Question: My problem is that I can not make my sidebar and a table align vertically. They make the body have a longer width and won't stand side by side. I have tried given the table a style of 'float: left' but that still made the site expand and didn't look that well.
I am using Bootstrap, CSS, HTML and would like to get a solution within these limits.
See the picture for a better understanding:

'''
sidebar {
overflow: hidden;
z-index: 3;
}
#sidebar .list-group {
min-width: 400px;
background-color: #333;
min-height: 80vh ;
}
#sidebar i {
margin-right: 6px;
}
#sidebar .list-group-item {
border-radius: 0;
background-color: #333;
color: #ccc;
border-left: 0;
border-right: 0;
border-color: #2c2c2c;
white-space: nowrap;
}
/* highlight active menu */
#sidebar .list-group-item:not(.collapsed) {
background-color: #222;
}
/* closed state */
#sidebar .list-group .list-group-item[aria-expanded="false"]::after {
content: "
0d7";
font-family: FontAwesome;
display: inline;
text-align: right;
padding-left: 5px;
}
/* open state */
#sidebar .list-group .list-group-item[aria-expanded="true"] {
background-color: #222;
}
#sidebar .list-group .list-group-item[aria-expanded="true"]::after {
content: "
0da";
font-family: FontAwesome;
display: inline;
text-align: right;
padding-left: 5px;
}
/* level 1*/
#sidebar .list-group .collapse .list-group-item,
#sidebar .list-group .collapsing .list-group-item {
padding-left: 20px;
}
/* level 2*/
#sidebar .list-group .collapse > .collapse .list-group-item,
#sidebar .list-group .collapse > .collapsing .list-group-item {
padding-left: 30px;
}
/* level 3*/
#sidebar .list-group .collapse > .collapse > .collapse .list-group-item {
padding-left: 40px;
}
@media (max-width:768px) {
#sidebar {
min-width: 35px;
max-width: 40px;
overflow-y: auto;
overflow-x: visible;
transition: all 0.25s ease;
transform: translateX(-45px);
position: fixed;
}
#sidebar.show {
transform: translateX(0);
}
#sidebar::-webkit-scrollbar{ width: 0px; }
#sidebar, #sidebar .list-group {
min-width: 35px;
overflow: visible;
}
/* overlay sub levels on small screens */
#sidebar .list-group .collapse.show, #sidebar .list-group .collapsing {
position: relative;
z-index: 1;
width: 190px;
top: 0;
}
#sidebar .list-group > .list-group-item {
text-align: center;
padding: .75rem .5rem;
}
/* hide caret icons of top level when collapsed */
#sidebar .list-group > .list-group-item[aria-expanded="true"]::after,
#sidebar .list-group > .list-group-item[aria-expanded="false"]::after {
display:none;
}
}
.collapse.show {
visibility: visible;
}
.collapsing {
visibility: visible;
height: 0;
-webkit-transition-property: height, visibility;
transition-property: height, visibility;
-webkit-transition-timing-function: ease-out;
transition-timing-function: ease-out;
}
.collapsing.width {
-webkit-transition-property: width, visibility;
transition-property: width, visibility;
width: 0;
height: 100%;
-webkit-transition-timing-function: ease-out;
transition-timing-function: ease-out;
}
.holder {
background-image: url(bg-imgZ.jpg);
height: 90vh;
background-size: cover;
margin-bottom: 15px;
/*
display: flex;
flex-direction: column;
justify-content: center;
align-items: center;
*/
}
.holder{
text-align: center;
}
.holder .content h1{
margin-bottom: 300px;
top: 100px;
position: relative;
font-size: 65px;
color: #FFF;
}
.holder .arrow {
display: block;
width: 12px;
height: 9px;
position: absolute;
left: 50%;
bottom: 120px;
margin-left: -6px;
color: #FFF;
}
.table {
margin-left: 200px;
margin-top: 50px;
}
.table #head {
color: #FFF;
}
#h2 {
margin-left: 390px;
color: orange;
font-weight: bold;
}
#headertxt h1{
margin-left: 320px;
}
'''
'''
<!DOCTYPE html>
<html lang="en">
<head>
<!-- Required meta tags -->
<meta charset="utf-8">
<meta name="viewport" content="width=device-width, initial-scale=1, shrink-to-fit=no">
<!-- Bootstrap CSS -->
<link rel="stylesheet" href="https://maxcdn.bootstrapcdn.com/bootstrap/4.0.0-beta.2/css/bootstrap.min.css" integrity="sha384-PsH8R72JQ3SOdhVi3uxftmaW6Vc51MKb0q5P2rRUpPvrszuE4W1povHYgTpBfshb" crossorigin="anonymous">
<link rel="stylesheet" type="text/css" href="style.css">
</head>
<body>
<div class="holder">
<nav class="navbar navbar-expand-sm navbar-light bg-faded">
<!-- Brand -->
<a class="navbar-brand" href="#">Logo</a>
<!-- Links -->
<div class="collapse navbar-collapse justify-content-end" id="nav-content">
<ul class="navbar-nav">
<li class="nav-item">
<a class="nav-link" style="color:#FFB400; font-size:20px;font-weight: bold;" href="#">Mining</a>
</li>
<li class="nav-item">
<a class="nav-link" href="#">Contact</a>
</li>
<li class="nav-item">
<a class="nav-link" href="#">Donate</a>
</li>
</ul>
</nav>
<div class="content">
<h1>Cryptocrea</h1>
<!--<p>-Cryptocurrentcy mining made easy!</p>-->
</div>
<a class="arrow"><img class="animated bounce" src="arrow_C.png" id="scroll"></a>
</div>
<div class="row">
<div class="col-md-3">
<a href="#" data-target="#sidebar" data-toggle="collapse"><img src="toggle.png"></a>
</div>
<div class="col-md-9" id="headertxt"><h1>Crypto</h1>
<table class="table">
<thead class="thead-inverse">
<tr>
<th>#</th>
<th>First Name</th>
<th>Last Name</th>
<th>Username</th>
</tr>
</thead>
<tbody>
<tr>
<th scope="row">1</th>
<td>Mark</td>
<td>Otto</td>
<td>@mdo</td>
</tr>
<tr>
<th scope="row">2</th>
<td>Jacob</td>
<td>Thornton</td>
<td>@fat</td>
</tr>
<tr>
<th scope="row">3</th>
<td>Larry</td>
<td>the Bird</td>
<td>@twitter</td>
</tr>
</tbody>
</table>
<table class="table">
<thead class="thead-default">
<tr>
<th>#</th>
<th>First Name</th>
<th>Last Name</th>
<th>Username</th>
</tr>
</thead>
<tbody>
<tr>
<th scope="row">1</th>
<td>Mark</td>
<td>Otto</td>
<td>@mdo</td>
</tr>
<tr>
<th scope="row">2</th>
<td>Jacob</td>
<td>Thornton</td>
<td>@fat</td>
</tr>
<tr>
<th scope="row">3</th>
<td>Larry</td>
<td>the Bird</td>
<td>@twitter</td>
</tr>
</tbody>
</table>
</div>
</div>
</div>
<!-- Sidebar -->
<div class="container-fluid">
<div class="row d-flex d-md-block flex-nowrap wrapper">
<div class="col-md-3 float-left col-1 pl-0 pr-0 collapse width show" id="sidebar">
<div class="list-group border-0 card text-center text-md-left">
<a href="#menu1" class="list-group-item d-inline-block collapsed" data-toggle="collapse" data-parent="#sidebar" aria-expanded="false"><i class="fa fa-dashboard"></i> <span class="d-none d-md-inline">Item 1</span> </a>
<div class="collapse" id="menu1">
<a href="#menu1sub1" class="list-group-item" data-toggle="collapse" aria-expanded="false">Subitem 1 </a>
<div class="collapse" id="menu1sub1">
<a href="#" class="list-group-item" data-parent="#menu1sub1">Subitem 1 a</a>
<a href="#" class="list-group-item" data-parent="#menu1sub1">Subitem 2 b</a>
<a href="#menu1sub1sub1" class="list-group-item" data-toggle="collapse" aria-expanded="false">Subitem 3 c </a>
<div class="collapse" id="menu1sub1sub1">
<a href="#" class="list-group-item" data-parent="#menu1sub1sub1">Subitem 3 c.1</a>
<a href="#" class="list-group-item" data-parent="#menu1sub1sub1">Subitem 3 c.2</a>
</div>
<a href="#" class="list-group-item" data-parent="#menu1sub1">Subitem 4 d</a>
<a href="#menu1sub1sub2" class="list-group-item" data-toggle="collapse" aria-expanded="false">Subitem 5 e </a>
<div class="collapse" id="menu1sub1sub2">
<a href="#" class="list-group-item" data-parent="#menu1sub1sub2">Subitem 5 e.1</a>
<a href="#" class="list-group-item" data-parent="#menu1sub1sub2">Subitem 5 e.2</a>
</div>
</div>
<a href="#" class="list-group-item" data-parent="#menu1">Subitem 2</a>
<a href="#" class="list-group-item" data-parent="#menu1">Subitem 3</a>
</div>
<a href="#" class="list-group-item d-inline-block collapsed" data-parent="#sidebar"><i class="fa fa-film"></i> <span class="d-none d-md-inline">Item 2</span></a>
<a href="#menu3" class="list-group-item d-inline-block collapsed" data-toggle="collapse" data-parent="#sidebar" aria-expanded="false"><i class="fa fa-book"></i> <span class="d-none d-md-inline">Item 3 </span></a>
<div class="collapse" id="menu3">
<a href="#" class="list-group-item" data-parent="#menu3">3.1</a>
<a href="#menu3sub2" class="list-group-item" data-toggle="collapse" aria-expanded="false">3.2 </a>
<div class="collapse" id="menu3sub2">
<a href="#" class="list-group-item" data-parent="#menu3sub2">3.2 a</a>
<a href="#" class="list-group-item" data-parent="#menu3sub2">3.2 b</a>
<a href="#" class="list-group-item" data-parent="#menu3sub2">3.2 c</a>
</div>
<a href="#" class="list-group-item" data-parent="#menu3">3.3</a>
</div>
<a href="#" class="list-group-item d-inline-block collapsed" data-parent="#sidebar"><i class="fa fa-heart"></i> <span class="d-none d-md-inline">Item 4</span></a>
<a href="#" class="list-group-item d-inline-block collapsed" data-parent="#sidebar"><i class="fa fa-list"></i> <span class="d-none d-md-inline">Item 5</span></a>
<a href="#" class="list-group-item d-inline-block collapsed" data-parent="#sidebar"><i class="fa fa-clock-o"></i> <span class="d-none d-md-inline">Link</span></a>
<a href="#" class="list-group-item d-inline-block collapsed" data-parent="#sidebar"><i class="fa fa-th"></i> <span class="d-none d-md-inline">Link</span></a>
</div>
</div>
</div>
</div>
<!-- Footer -->
<div style="height: 2000px;"></div>
<!-- jQuery first, then Tether, then Bootstrap JS. -->
<script src="https://code.jquery.com/jquery-3.1.1.slim.min.js" integrity="sha384-A7FZj7v+d/sdmMqp/nOQwliLvUsJfDHW+k9Omg/a/EheAdgtzNs3hpfag6Ed950n" crossorigin="anonymous"></script>
<script src="https://cdnjs.cloudflare.com/ajax/libs/tether/1.4.0/js/tether.min.js" integrity="sha384-DztdAPBWPRXSA/3eYEEUWrWCy7G5KFbe8fFjk5JAIxUYHKkDx6Qin1DkWx51bBrb" crossorigin="anonymous"></script>
<script src="https://maxcdn.bootstrapcdn.com/bootstrap/4.0.0-alpha.6/js/bootstrap.min.js" integrity="sha384-vBWWzlZJ8ea9aCX4pEW3rVHjgjt7zpkNpZk+02D9phzyeVkE+jo0ieGizqPLForn" crossorigin="anonymous"></script>
</body>
</html>
'''
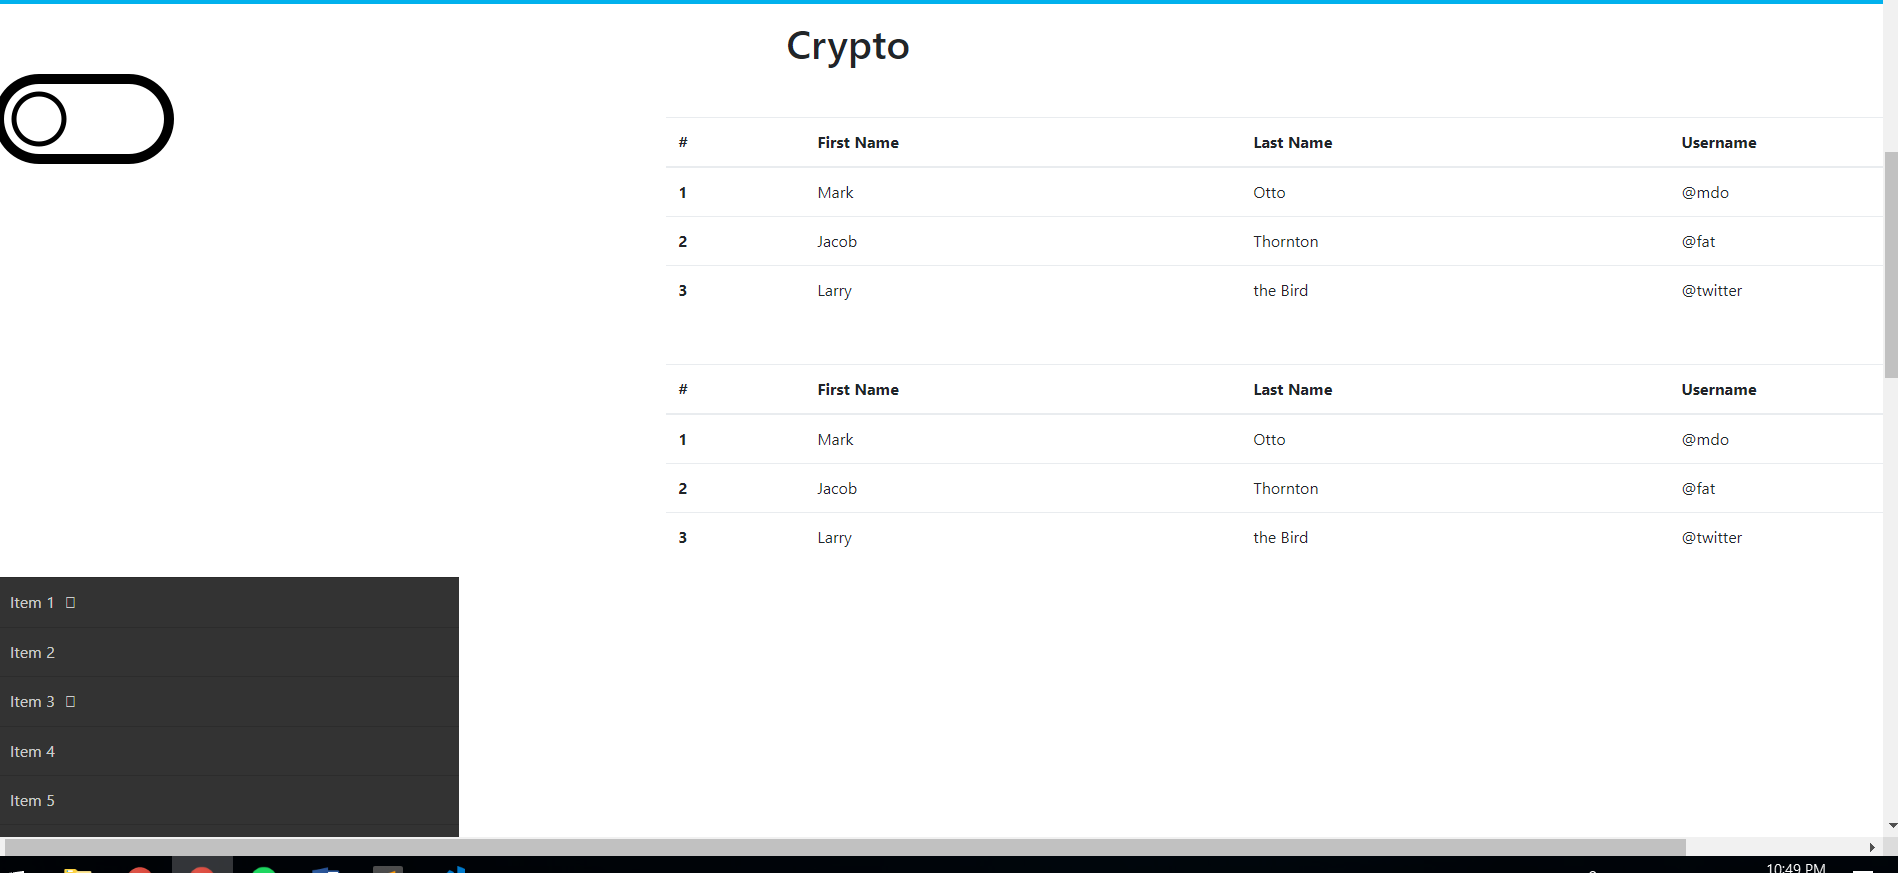
Answer: From what I can see in your html you are getting overly keen with using classes e.g. rows and columns to organise your data on screen. The over over-application of classes will come to haunt you with various CSS bugs so as a nit pick I'd try to keep the number of classes you apply to elements fairly low (but that's only my opinion)
Take a look at <URL> which is a neat alternative to using floats and a lot more intuitive.
> The Flexbox Layout (Flexible Box) module (currently a W3C Last Call Working Draft) aims at providing a more efficient way to lay out, align and distribute space among items in a container, even when their size is unknown and/or dynamic (thus the word "flex").
TIP: <URL>
'''
.container-fluid {
display: flex;
}
'''
'''
<div class="container-fluid">
<div class="item1"> ITEM 1 CONTENT </div>
<div class="item2"> ITEM 2 CONTENT </div>
</div>
'''
'''
.container-fluid {
display: flex;
}
sidebar {
overflow: hidden;
z-index: 3;
}
#sidebar .list-group {
min-width: 400px;
background-color: #333;
min-height: 80vh ;
}
#sidebar i {
margin-right: 6px;
}
#sidebar .list-group-item {
border-radius: 0;
background-color: #333;
color: #ccc;
border-left: 0;
border-right: 0;
border-color: #2c2c2c;
white-space: nowrap;
}
/* highlight active menu */
#sidebar .list-group-item:not(.collapsed) {
background-color: #222;
}
/* closed state */
#sidebar .list-group .list-group-item[aria-expanded="false"]::after {
content: "
0d7";
font-family: FontAwesome;
display: inline;
text-align: right;
padding-left: 5px;
}
/* open state */
#sidebar .list-group .list-group-item[aria-expanded="true"] {
background-color: #222;
}
#sidebar .list-group .list-group-item[aria-expanded="true"]::after {
content: "
0da";
font-family: FontAwesome;
display: inline;
text-align: right;
padding-left: 5px;
}
/* level 1*/
#sidebar .list-group .collapse .list-group-item,
#sidebar .list-group .collapsing .list-group-item {
padding-left: 20px;
}
/* level 2*/
#sidebar .list-group .collapse > .collapse .list-group-item,
#sidebar .list-group .collapse > .collapsing .list-group-item {
padding-left: 30px;
}
/* level 3*/
#sidebar .list-group .collapse > .collapse > .collapse .list-group-item {
padding-left: 40px;
}
@media (max-width:768px) {
#sidebar {
min-width: 35px;
max-width: 40px;
overflow-y: auto;
overflow-x: visible;
transition: all 0.25s ease;
transform: translateX(-45px);
position: fixed;
}
#sidebar.show {
transform: translateX(0);
}
#sidebar::-webkit-scrollbar{ width: 0px; }
#sidebar, #sidebar .list-group {
min-width: 35px;
overflow: visible;
}
/* overlay sub levels on small screens */
#sidebar .list-group .collapse.show, #sidebar .list-group .collapsing {
position: relative;
z-index: 1;
width: 190px;
top: 0;
}
#sidebar .list-group > .list-group-item {
text-align: center;
padding: .75rem .5rem;
}
/* hide caret icons of top level when collapsed */
#sidebar .list-group > .list-group-item[aria-expanded="true"]::after,
#sidebar .list-group > .list-group-item[aria-expanded="false"]::after {
display:none;
}
}
.collapse.show {
visibility: visible;
}
.collapsing {
visibility: visible;
height: 0;
-webkit-transition-property: height, visibility;
transition-property: height, visibility;
-webkit-transition-timing-function: ease-out;
transition-timing-function: ease-out;
}
.collapsing.width {
-webkit-transition-property: width, visibility;
transition-property: width, visibility;
width: 0;
height: 100%;
-webkit-transition-timing-function: ease-out;
transition-timing-function: ease-out;
}
.holder {
background-image: url(bg-imgZ.jpg);
height: 90vh;
background-size: cover;
margin-bottom: 15px;
/*
display: flex;
flex-direction: column;
justify-content: center;
align-items: center;
*/
}
.holder{
text-align: center;
}
.holder .content h1{
margin-bottom: 300px;
top: 100px;
position: relative;
font-size: 65px;
color: #FFF;
}
.holder .arrow {
display: block;
width: 12px;
height: 9px;
position: absolute;
left: 50%;
bottom: 120px;
margin-left: -6px;
color: #FFF;
}
.table {
margin-left: 200px;
margin-top: 50px;
}
.table #head {
color: #FFF;
}
#h2 {
margin-left: 390px;
color: orange;
font-weight: bold;
}
#headertxt h1{
margin-left: 320px;
}
'''
'''
<!DOCTYPE html>
<html lang="en">
<head>
<!-- Required meta tags -->
<meta charset="utf-8">
<meta name="viewport" content="width=device-width, initial-scale=1, shrink-to-fit=no">
<!-- Bootstrap CSS -->
<link rel="stylesheet" href="https://maxcdn.bootstrapcdn.com/bootstrap/4.0.0-beta.2/css/bootstrap.min.css" integrity="sha384-PsH8R72JQ3SOdhVi3uxftmaW6Vc51MKb0q5P2rRUpPvrszuE4W1povHYgTpBfshb" crossorigin="anonymous">
<link rel="stylesheet" type="text/css" href="style.css">
</head>
<body>
<div class="holder">
<nav class="navbar navbar-expand-sm navbar-light bg-faded">
<!-- Brand -->
<a class="navbar-brand" href="#">Logo</a>
<!-- Links -->
<div class="collapse navbar-collapse justify-content-end" id="nav-content">
<ul class="navbar-nav">
<li class="nav-item">
<a class="nav-link" style="color:#FFB400; font-size:20px;font-weight: bold;" href="#">Mining</a>
</li>
<li class="nav-item">
<a class="nav-link" href="#">Contact</a>
</li>
<li class="nav-item">
<a class="nav-link" href="#">Donate</a>
</li>
</ul>
</nav>
<div class="content">
<h1>Cryptocrea</h1>
<!--<p>-Cryptocurrentcy mining made easy!</p>-->
</div>
<a class="arrow"><img class="animated bounce" src="arrow_C.png" id="scroll"></a>
</div>
<!-- Sidebar -->
<div class="container-fluid">
<div class="row d-flex d-md-block flex-nowrap wrapper">
<div class="col-md-3 float-left col-1 pl-0 pr-0 collapse width show" id="sidebar">
<div class="list-group border-0 card text-center text-md-left">
<a href="#menu1" class="list-group-item d-inline-block collapsed" data-toggle="collapse" data-parent="#sidebar" aria-expanded="false"><i class="fa fa-dashboard"></i> <span class="d-none d-md-inline">Item 1</span> </a>
<div class="collapse" id="menu1">
<a href="#menu1sub1" class="list-group-item" data-toggle="collapse" aria-expanded="false">Subitem 1 </a>
<div class="collapse" id="menu1sub1">
<a href="#" class="list-group-item" data-parent="#menu1sub1">Subitem 1 a</a>
<a href="#" class="list-group-item" data-parent="#menu1sub1">Subitem 2 b</a>
<a href="#menu1sub1sub1" class="list-group-item" data-toggle="collapse" aria-expanded="false">Subitem 3 c </a>
<div class="collapse" id="menu1sub1sub1">
<a href="#" class="list-group-item" data-parent="#menu1sub1sub1">Subitem 3 c.1</a>
<a href="#" class="list-group-item" data-parent="#menu1sub1sub1">Subitem 3 c.2</a>
</div>
<a href="#" class="list-group-item" data-parent="#menu1sub1">Subitem 4 d</a>
<a href="#menu1sub1sub2" class="list-group-item" data-toggle="collapse" aria-expanded="false">Subitem 5 e </a>
<div class="collapse" id="menu1sub1sub2">
<a href="#" class="list-group-item" data-parent="#menu1sub1sub2">Subitem 5 e.1</a>
<a href="#" class="list-group-item" data-parent="#menu1sub1sub2">Subitem 5 e.2</a>
</div>
</div>
<a href="#" class="list-group-item" data-parent="#menu1">Subitem 2</a>
<a href="#" class="list-group-item" data-parent="#menu1">Subitem 3</a>
</div>
<a href="#" class="list-group-item d-inline-block collapsed" data-parent="#sidebar"><i class="fa fa-film"></i> <span class="d-none d-md-inline">Item 2</span></a>
<a href="#menu3" class="list-group-item d-inline-block collapsed" data-toggle="collapse" data-parent="#sidebar" aria-expanded="false"><i class="fa fa-book"></i> <span class="d-none d-md-inline">Item 3 </span></a>
<div class="collapse" id="menu3">
<a href="#" class="list-group-item" data-parent="#menu3">3.1</a>
<a href="#menu3sub2" class="list-group-item" data-toggle="collapse" aria-expanded="false">3.2 </a>
<div class="collapse" id="menu3sub2">
<a href="#" class="list-group-item" data-parent="#menu3sub2">3.2 a</a>
<a href="#" class="list-group-item" data-parent="#menu3sub2">3.2 b</a>
<a href="#" class="list-group-item" data-parent="#menu3sub2">3.2 c</a>
</div>
<a href="#" class="list-group-item" data-parent="#menu3">3.3</a>
</div>
<a href="#" class="list-group-item d-inline-block collapsed" data-parent="#sidebar"><i class="fa fa-heart"></i> <span class="d-none d-md-inline">Item 4</span></a>
<a href="#" class="list-group-item d-inline-block collapsed" data-parent="#sidebar"><i class="fa fa-list"></i> <span class="d-none d-md-inline">Item 5</span></a>
<a href="#" class="list-group-item d-inline-block collapsed" data-parent="#sidebar"><i class="fa fa-clock-o"></i> <span class="d-none d-md-inline">Link</span></a>
<a href="#" class="list-group-item d-inline-block collapsed" data-parent="#sidebar"><i class="fa fa-th"></i> <span class="d-none d-md-inline">Link</span></a>
</div>
</div>
</div>
<div id="headertxt"><h1>Crypto</h1>
<table class="table">
<thead class="thead-inverse">
<tr>
<th>#</th>
<th>First Name</th>
<th>Last Name</th>
<th>Username</th>
</tr>
</thead>
<tbody>
<tr>
<th scope="row">1</th>
<td>Mark</td>
<td>Otto</td>
<td>@mdo</td>
</tr>
<tr>
<th scope="row">2</th>
<td>Jacob</td>
<td>Thornton</td>
<td>@fat</td>
</tr>
<tr>
<th scope="row">3</th>
<td>Larry</td>
<td>the Bird</td>
<td>@twitter</td>
</tr>
</tbody>
</table>
<table class="table">
<thead class="thead-default">
<tr>
<th>#</th>
<th>First Name</th>
<th>Last Name</th>
<th>Username</th>
</tr>
</thead>
<tbody>
<tr>
<th scope="row">1</th>
<td>Mark</td>
<td>Otto</td>
<td>@mdo</td>
</tr>
<tr>
<th scope="row">2</th>
<td>Jacob</td>
<td>Thornton</td>
<td>@fat</td>
</tr>
<tr>
<th scope="row">3</th>
<td>Larry</td>
<td>the Bird</td>
<td>@twitter</td>
</tr>
</tbody>
</table>
</div>
<!-- Footer -->
<div style="height: 2000px;"></div>
<!-- jQuery first, then Tether, then Bootstrap JS. -->
<script src="https://code.jquery.com/jquery-3.1.1.slim.min.js" integrity="sha384-A7FZj7v+d/sdmMqp/nOQwliLvUsJfDHW+k9Omg/a/EheAdgtzNs3hpfag6Ed950n" crossorigin="anonymous"></script>
<script src="https://cdnjs.cloudflare.com/ajax/libs/tether/1.4.0/js/tether.min.js" integrity="sha384-DztdAPBWPRXSA/3eYEEUWrWCy7G5KFbe8fFjk5JAIxUYHKkDx6Qin1DkWx51bBrb" crossorigin="anonymous"></script>
<script src="https://maxcdn.bootstrapcdn.com/bootstrap/4.0.0-alpha.6/js/bootstrap.min.js" integrity="sha384-vBWWzlZJ8ea9aCX4pEW3rVHjgjt7zpkNpZk+02D9phzyeVkE+jo0ieGizqPLForn" crossorigin="anonymous"></script>
</body>
</html>
'''
Hope this solution was what you were looking for!
PS: Worth coding your HTML in an IDE to keep your code inline and match up all your tags. Take a look at <URL> if you haven't used it before